Aerial crown-view tile of a tropical tree (Barro Colorado Island, Panama), acquired 20250616:
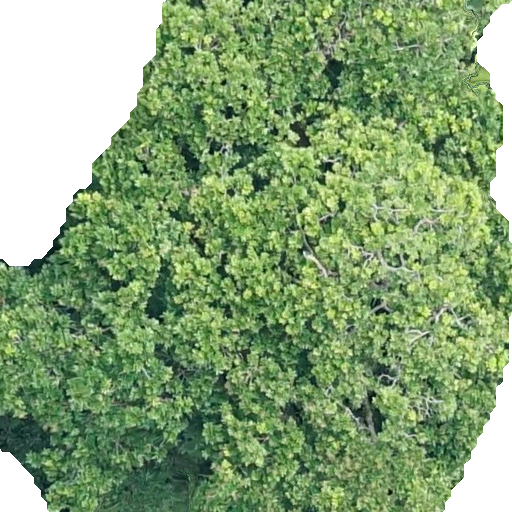
Species: Anacardium excelsum
GBIF accepted scientific name: Anacardium excelsum
Crown area: 443.509 m²